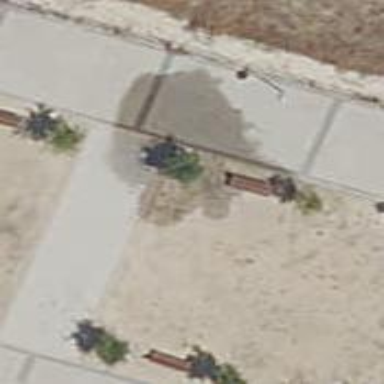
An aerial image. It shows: Bench.